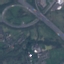
Land use / land cover class: Highway